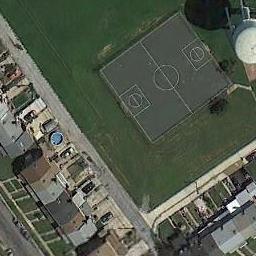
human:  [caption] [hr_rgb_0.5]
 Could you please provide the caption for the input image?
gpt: A basketball court on the lawn and the residential area beside .

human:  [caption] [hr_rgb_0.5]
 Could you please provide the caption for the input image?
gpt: There is a basketball court in the middle of grass next to many buildings .

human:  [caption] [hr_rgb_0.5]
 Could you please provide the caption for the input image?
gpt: There are many buildings next to the basketball court on the lawn .

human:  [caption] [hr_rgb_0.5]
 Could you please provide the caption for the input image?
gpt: One side of the basketball court was shaded by the shade of a tree .

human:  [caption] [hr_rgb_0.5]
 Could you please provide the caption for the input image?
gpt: Many buildings are next to the basketball court .